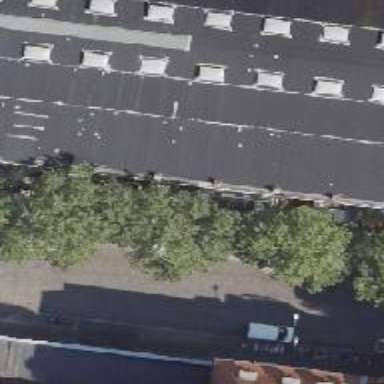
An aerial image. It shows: Broadleaved deciduous tree with parking obstacle.